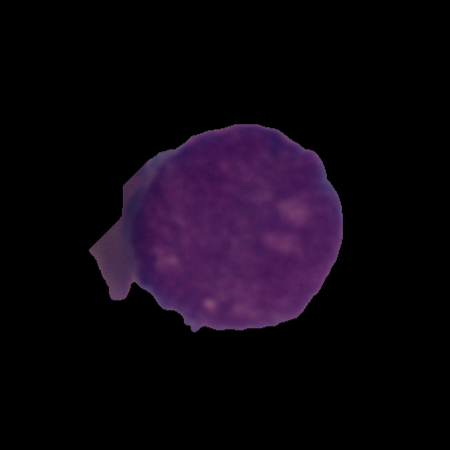
Label: cancer